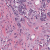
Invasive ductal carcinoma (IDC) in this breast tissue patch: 1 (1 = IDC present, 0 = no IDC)